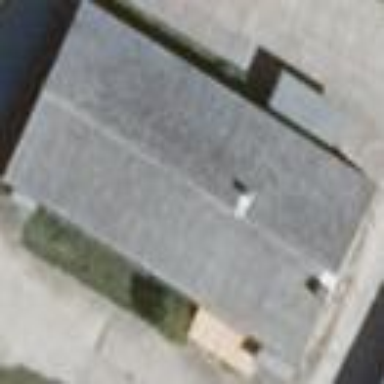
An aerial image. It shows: Gabled grey roof on farm auxiliary building. The roof is oriented along the length of the structure.